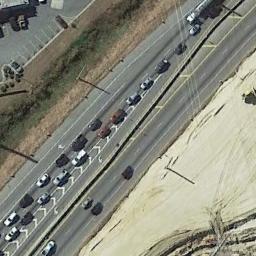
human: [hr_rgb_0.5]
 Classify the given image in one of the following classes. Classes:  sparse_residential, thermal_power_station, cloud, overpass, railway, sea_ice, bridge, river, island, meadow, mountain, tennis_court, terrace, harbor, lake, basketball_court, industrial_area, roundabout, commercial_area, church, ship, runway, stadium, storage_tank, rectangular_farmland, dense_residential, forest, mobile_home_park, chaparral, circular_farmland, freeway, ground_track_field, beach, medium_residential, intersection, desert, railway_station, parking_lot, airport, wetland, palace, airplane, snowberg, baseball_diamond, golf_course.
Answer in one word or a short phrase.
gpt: freeway